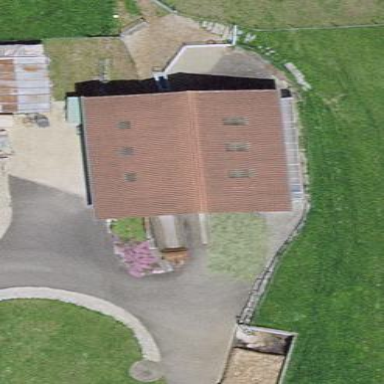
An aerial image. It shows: Simple house.